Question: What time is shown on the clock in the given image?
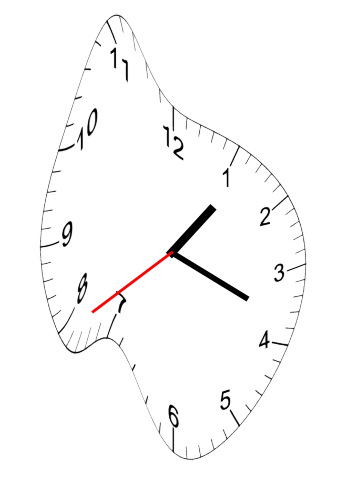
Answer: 01:18:39